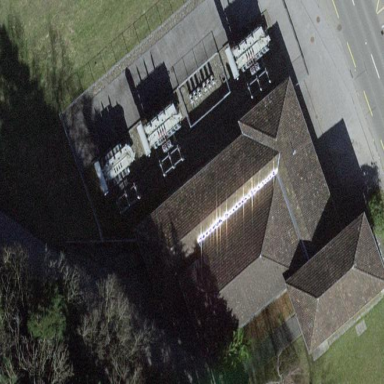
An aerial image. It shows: Substation surrounded by fence.